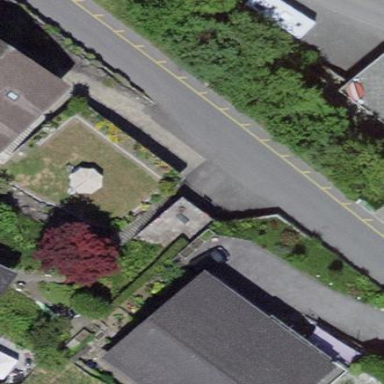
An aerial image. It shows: Garage building.